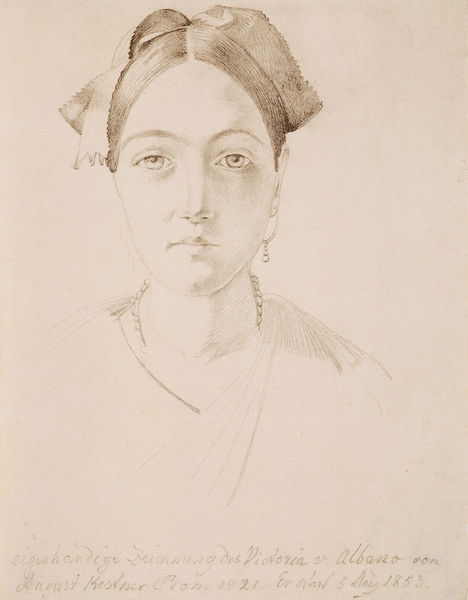
Titel: Bildnis der Vittoria Caldoni
Künstler: August Kestner
Standort: Schweinfurt
Institution: Museum Georg Schäfer
Schlagwörter: kopf, schatten, weiß, mädchen, ausschnitt, braun, frau, frisur, grau, haar, kleid, licht, mund, nase, ohr, ohrring, profil, schmuck, schwarz, skizze, stirn, zeichnung, blick, dame, tuch, haube, schleife, jung, augen, band, gesicht, kragen, bildnis, hals, portrait, porträt, auge, gewand, haare, ohrringe, augenbrauen, frontal, kinn, lippen, mittelscheitel, ohren, scheitel, schulter, zart, deutschland, kopfbedeckung, dutt, schrift, papier, studie, kette, grafik, graphik, monochrom, haarband, sepia, romantik, woman, kopftuch, zopf, ernst, inschrift, schmal, brauen, pupillen, robe, hochsteckfrisur, augenbraue, geschminkt, halskette, make up, striche, tusche, stolz, unterschrift, kohle, schlicht, asien, schraffur, schwarz weiß, titel, illustration, text, beschriftung, bleistift, herrscher, vermeer, entwurf, unvollendet, china, frontalansicht, anhänger, ohring, haarschleife, verschleiert, direkt, gezeichnet, rötel, haartracht, victoria, asymmetrie, bezeichnung, legende, august, ordentlich, v ausschnitt, herzmund, zeichung, getönt, wölbung, perlenohrring, beschriftet, asymmetrisch, gleichgewicht, schrifft, frauenkopf, andeutung, albano, assymmetrie, einohrig, feinheit, gewollt, halbkette, kestner, poartrait, schlafzimmeraugen, unvolendet, sephia, junge dame, große augen, augenbraune, 19th century, zartes gesicht, ohrringen, 1853, 1863, zeichnu g, albane, khalo, dutch artist, üorteät, schwarzwiß